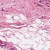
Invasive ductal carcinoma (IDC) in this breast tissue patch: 0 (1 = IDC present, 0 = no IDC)